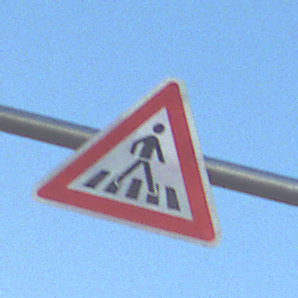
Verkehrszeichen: FussgaengerueberwegLinks
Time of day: SunriseSunset
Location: Outdoor (Suburban)
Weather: PartlyCloudy
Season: Winter
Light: Natural